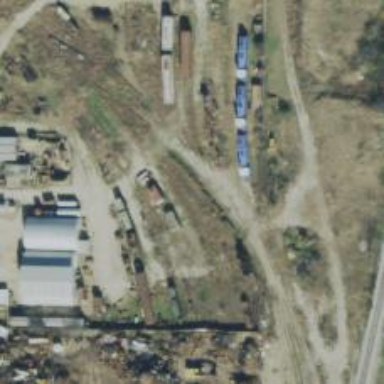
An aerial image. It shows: Abandoned railway.